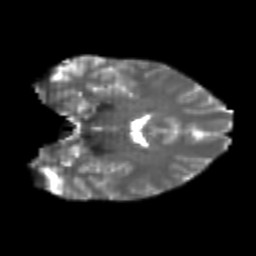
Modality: T2w
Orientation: coronal
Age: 25
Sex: female
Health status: healthy
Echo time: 0.074 s